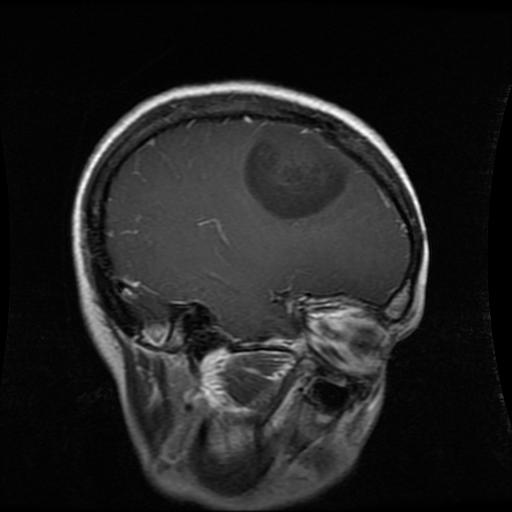
Label: glioma